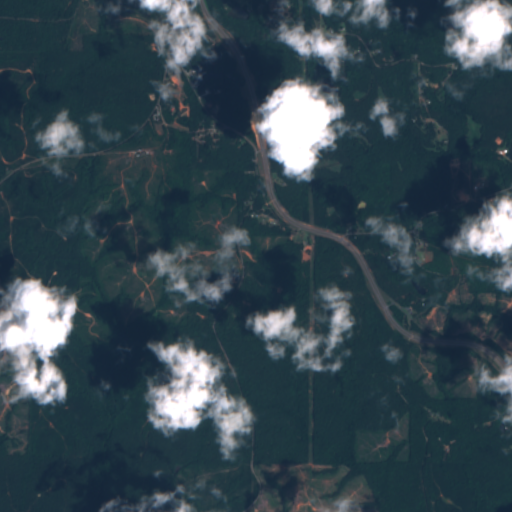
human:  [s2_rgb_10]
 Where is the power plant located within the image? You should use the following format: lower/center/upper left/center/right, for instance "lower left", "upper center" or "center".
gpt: There is no power plant in the image.